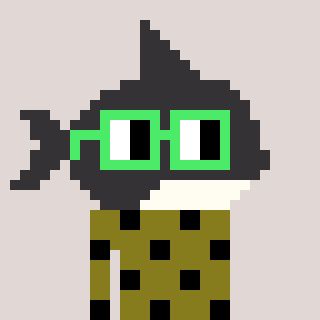
a pixel art character with square light green glasses, a orca-shaped head and a gunk-colored body on a warm background